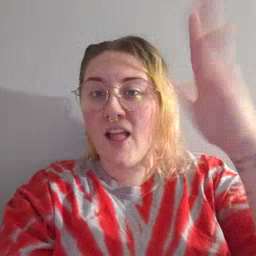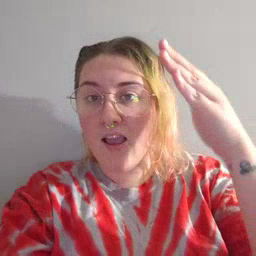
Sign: flag